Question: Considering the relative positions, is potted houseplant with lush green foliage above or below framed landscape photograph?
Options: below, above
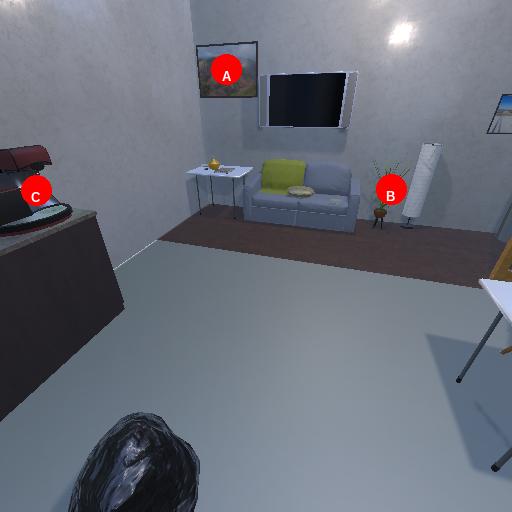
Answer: below